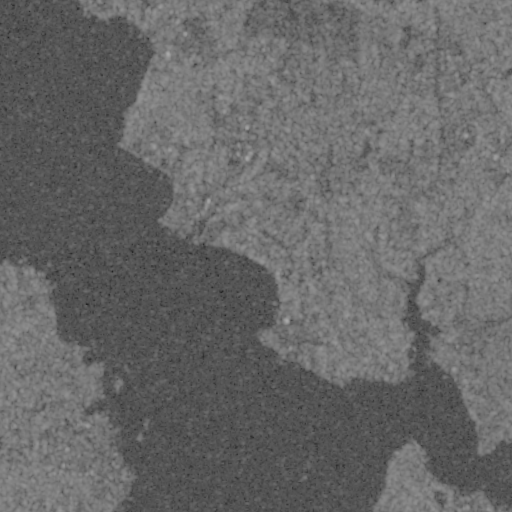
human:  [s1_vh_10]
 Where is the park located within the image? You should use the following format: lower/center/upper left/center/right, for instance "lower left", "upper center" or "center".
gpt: The park is located in the upper right of the image.
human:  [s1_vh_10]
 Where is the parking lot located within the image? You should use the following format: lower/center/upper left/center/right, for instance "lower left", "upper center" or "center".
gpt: The parking lot is located in the upper right of the image.
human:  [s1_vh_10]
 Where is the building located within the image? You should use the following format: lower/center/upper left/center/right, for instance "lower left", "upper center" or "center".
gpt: The building is located in the upper of the image.
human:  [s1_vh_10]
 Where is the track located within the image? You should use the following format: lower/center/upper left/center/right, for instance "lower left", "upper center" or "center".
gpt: There is no track in the image.

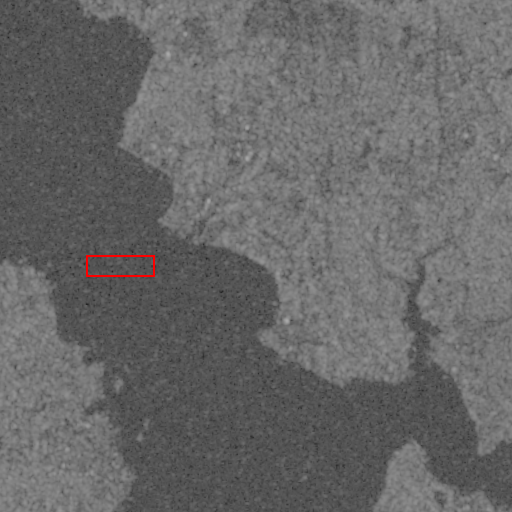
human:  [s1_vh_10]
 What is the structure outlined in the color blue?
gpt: There is no blue outline.
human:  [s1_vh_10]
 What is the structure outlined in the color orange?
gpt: There is no structure outlined in orange.